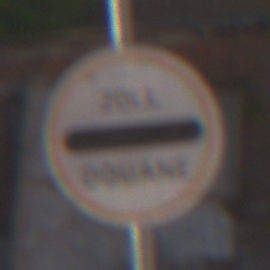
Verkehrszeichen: Zollstelle
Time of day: MorningAfternoon
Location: Outdoor (Suburban)
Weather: PartlyCloudy
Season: NotSpecified
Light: Natural